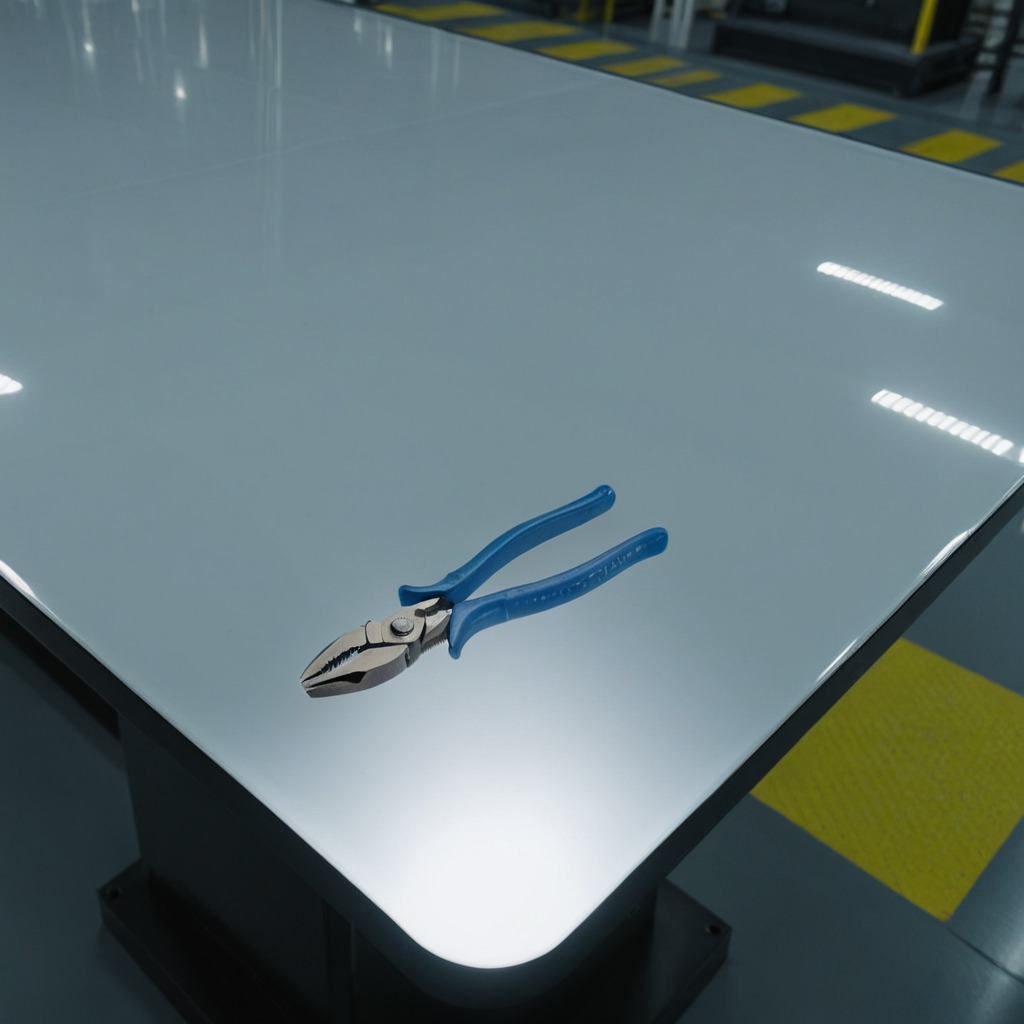
A plier lies on the table in the ship maintenance bay.